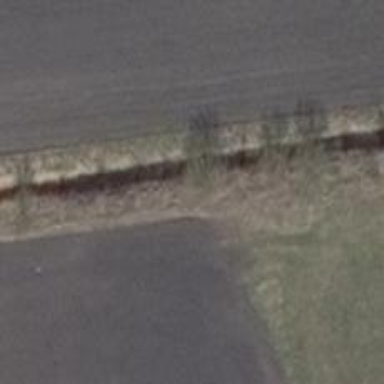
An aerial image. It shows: Row of deciduous broadleaved trees.